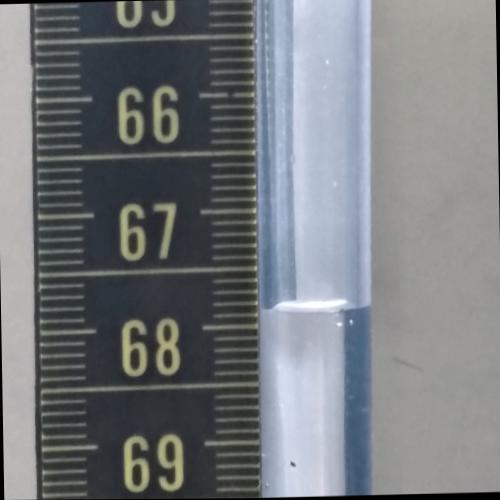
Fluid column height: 67.9 cm